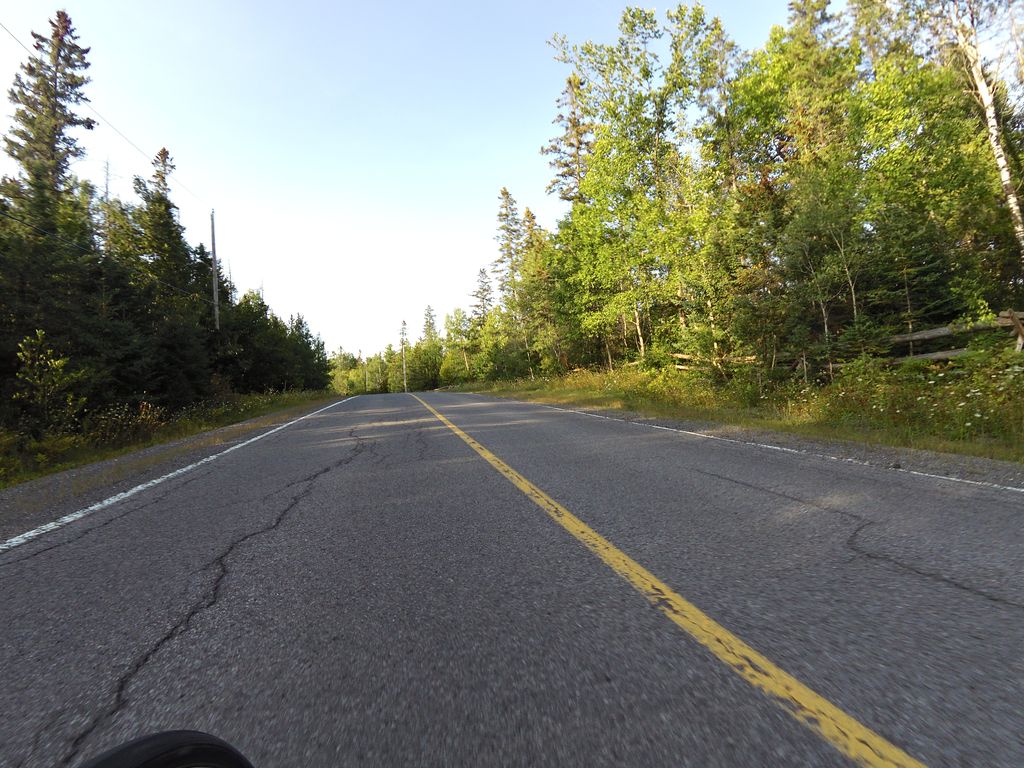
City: ottawa-gatineau